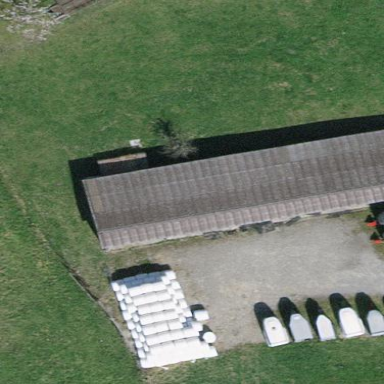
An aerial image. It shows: Shed.